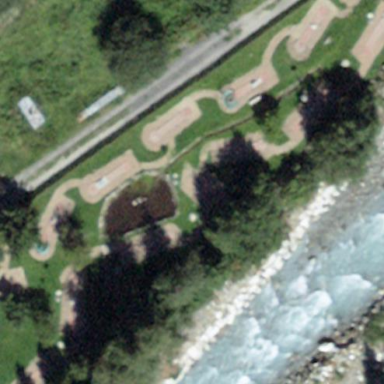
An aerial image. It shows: Miniature golf course.